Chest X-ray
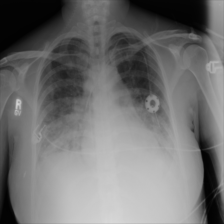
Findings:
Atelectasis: negative
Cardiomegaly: negative
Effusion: negative
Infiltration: negative
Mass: negative
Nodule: negative
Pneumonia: positive
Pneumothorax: negative
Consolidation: negative
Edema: negative
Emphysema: negative
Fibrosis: negative
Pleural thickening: negative
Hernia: negative